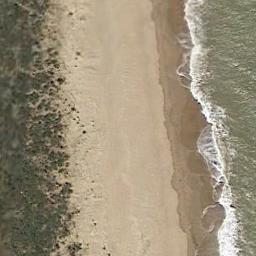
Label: beach